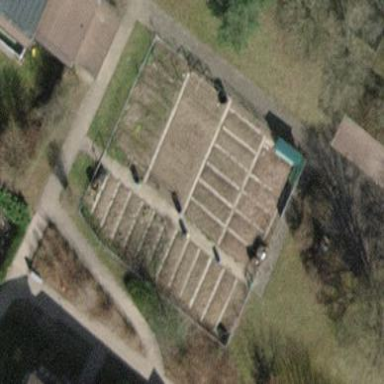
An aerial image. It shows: Allotments area.